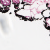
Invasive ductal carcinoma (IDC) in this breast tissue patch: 0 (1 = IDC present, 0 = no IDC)